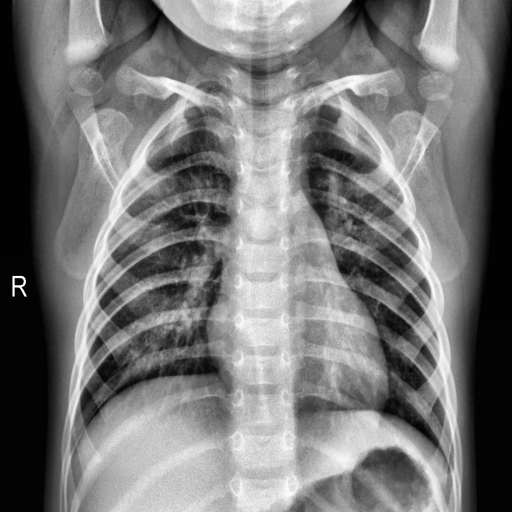
Finding: NORMAL